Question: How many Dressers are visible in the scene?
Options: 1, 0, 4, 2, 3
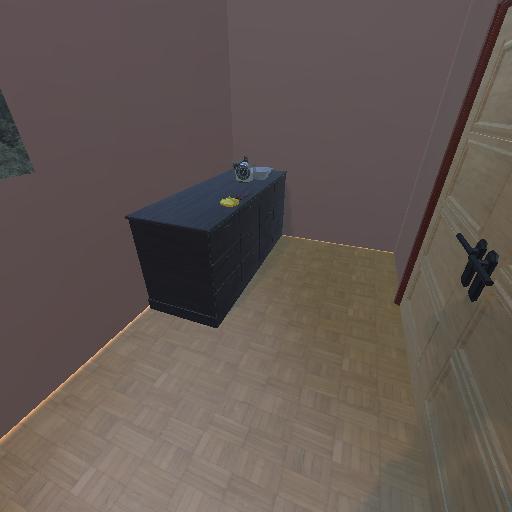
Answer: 1